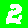
Digit: 2